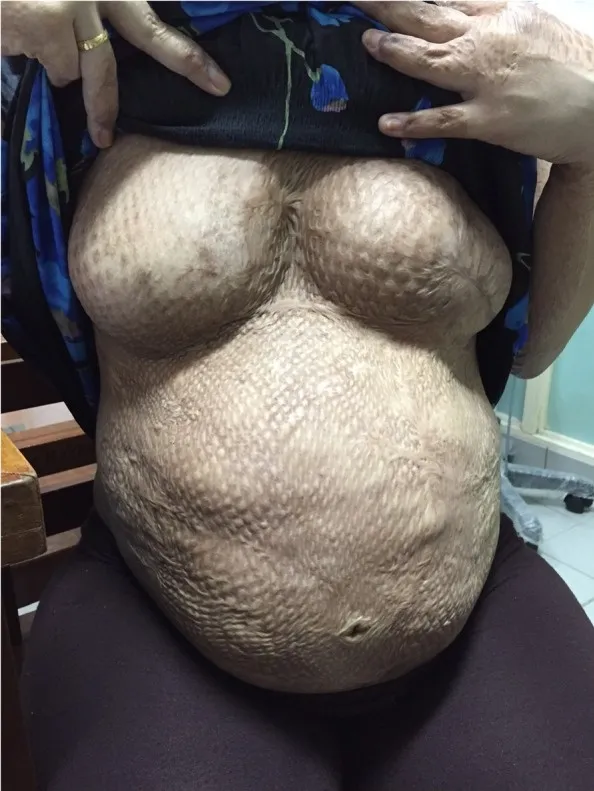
Antenatal: Breasts and abdomen.
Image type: medical_photograph (other_medical_photograph)